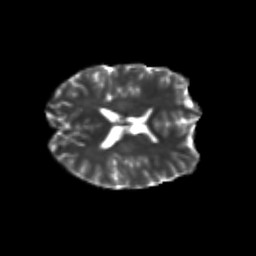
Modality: T2w
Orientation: axial
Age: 24
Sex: male
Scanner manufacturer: siemens
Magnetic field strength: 3 T
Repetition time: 3.5 s
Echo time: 0.113 s